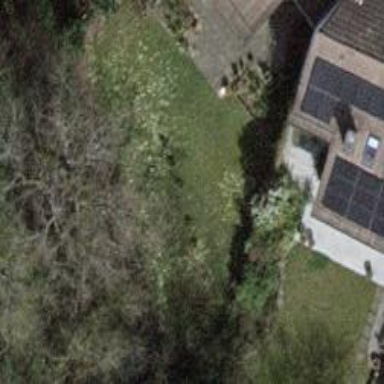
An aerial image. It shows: Garden surrounded by fence.